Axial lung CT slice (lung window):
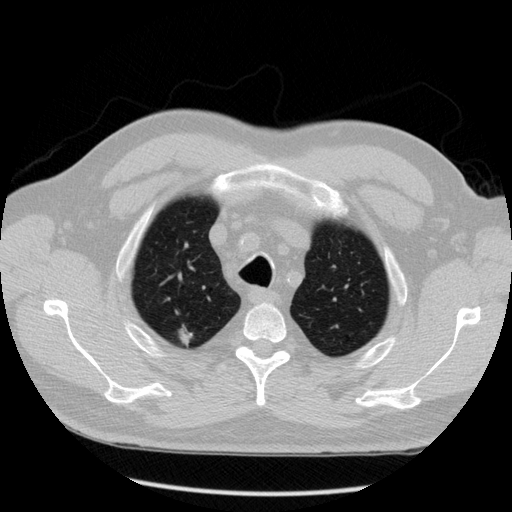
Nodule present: yes
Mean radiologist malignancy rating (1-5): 3.75